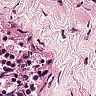
Metastatic tissue present: no